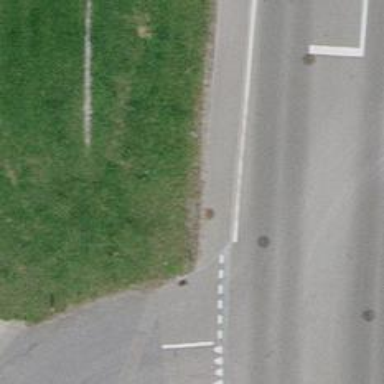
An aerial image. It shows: Asphalt sidewalk.